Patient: sex F, age 60
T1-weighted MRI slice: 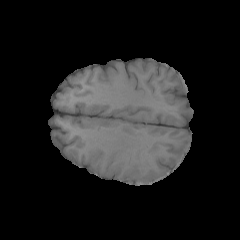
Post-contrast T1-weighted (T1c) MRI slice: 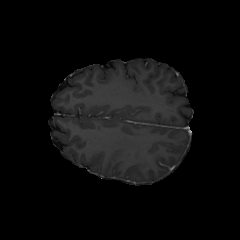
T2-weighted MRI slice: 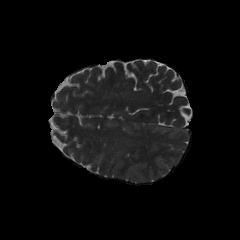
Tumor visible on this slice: yes
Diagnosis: Glioblastoma, IDH-wildtype
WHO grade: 4